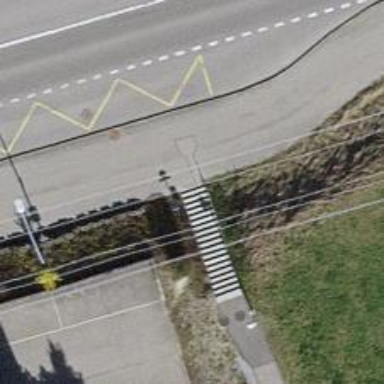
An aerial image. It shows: Sidewalk.